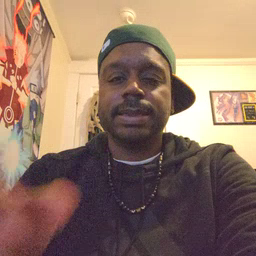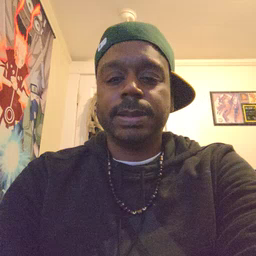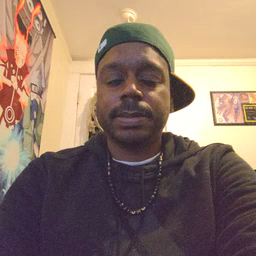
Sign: hate